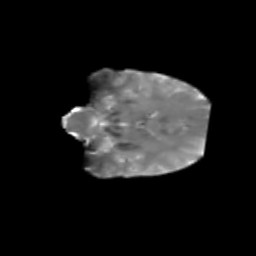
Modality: T2w
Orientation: coronal
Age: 33
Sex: female
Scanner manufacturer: siemens
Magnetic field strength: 3 T
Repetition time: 1.8 s
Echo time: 0.07 s